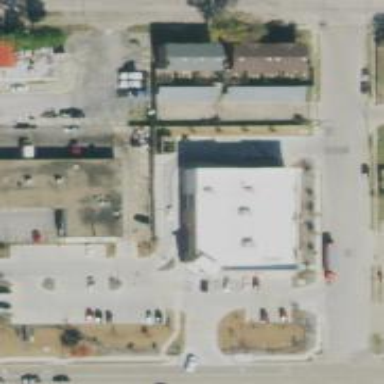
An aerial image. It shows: Pharmacy providing healthcare services.